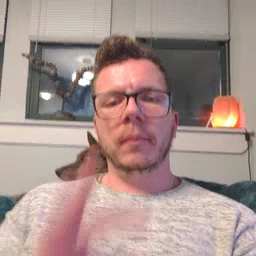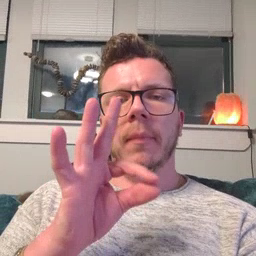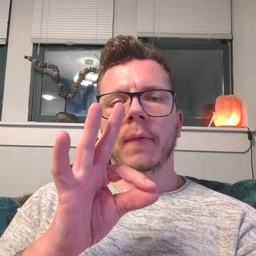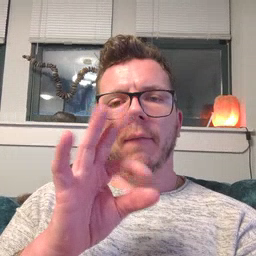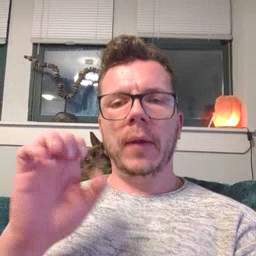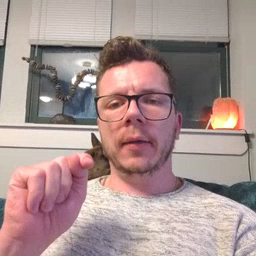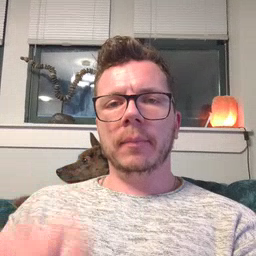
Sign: feet